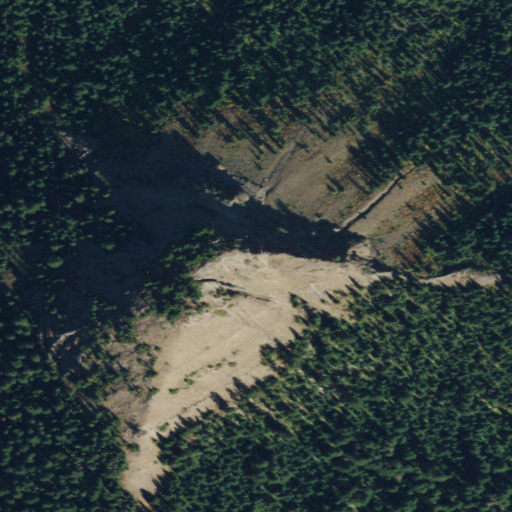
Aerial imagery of mountain in Washington named Cold Springs Butte containing evergreen forest, shrub, and grassland